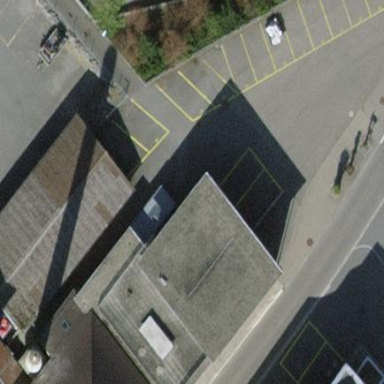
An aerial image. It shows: Parking available on the street side.